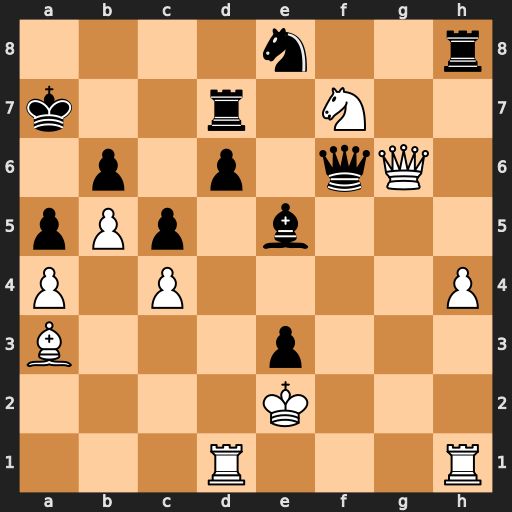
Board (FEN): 4n2r/k2r1N2/1p1p1qQ1/pPp1b3/P1P4P/B3p3/4K3/3R3R
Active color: w
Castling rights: -
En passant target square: -
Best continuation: Qxf6 Bxf6 Nxh8